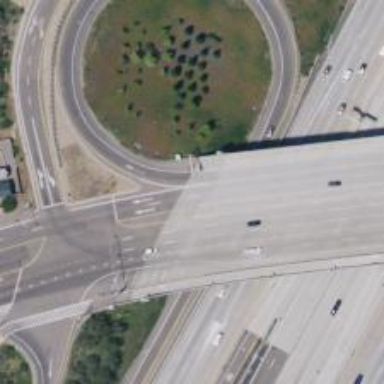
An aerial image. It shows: Bridge for trunk highway with expressway access.